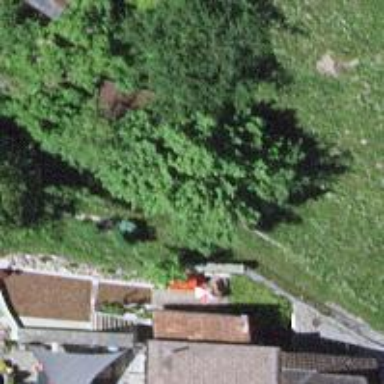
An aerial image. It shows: Retaining wall.